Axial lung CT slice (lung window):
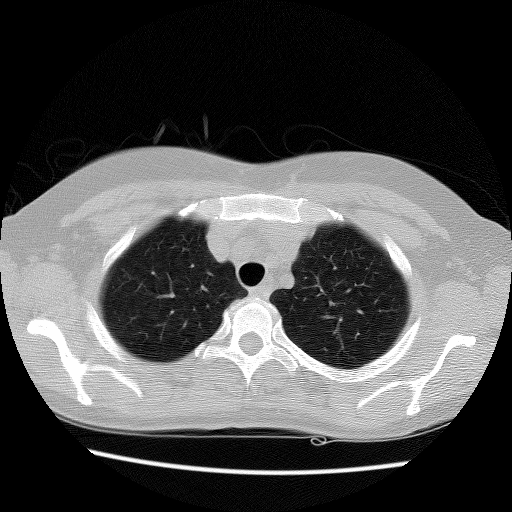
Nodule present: no